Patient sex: M
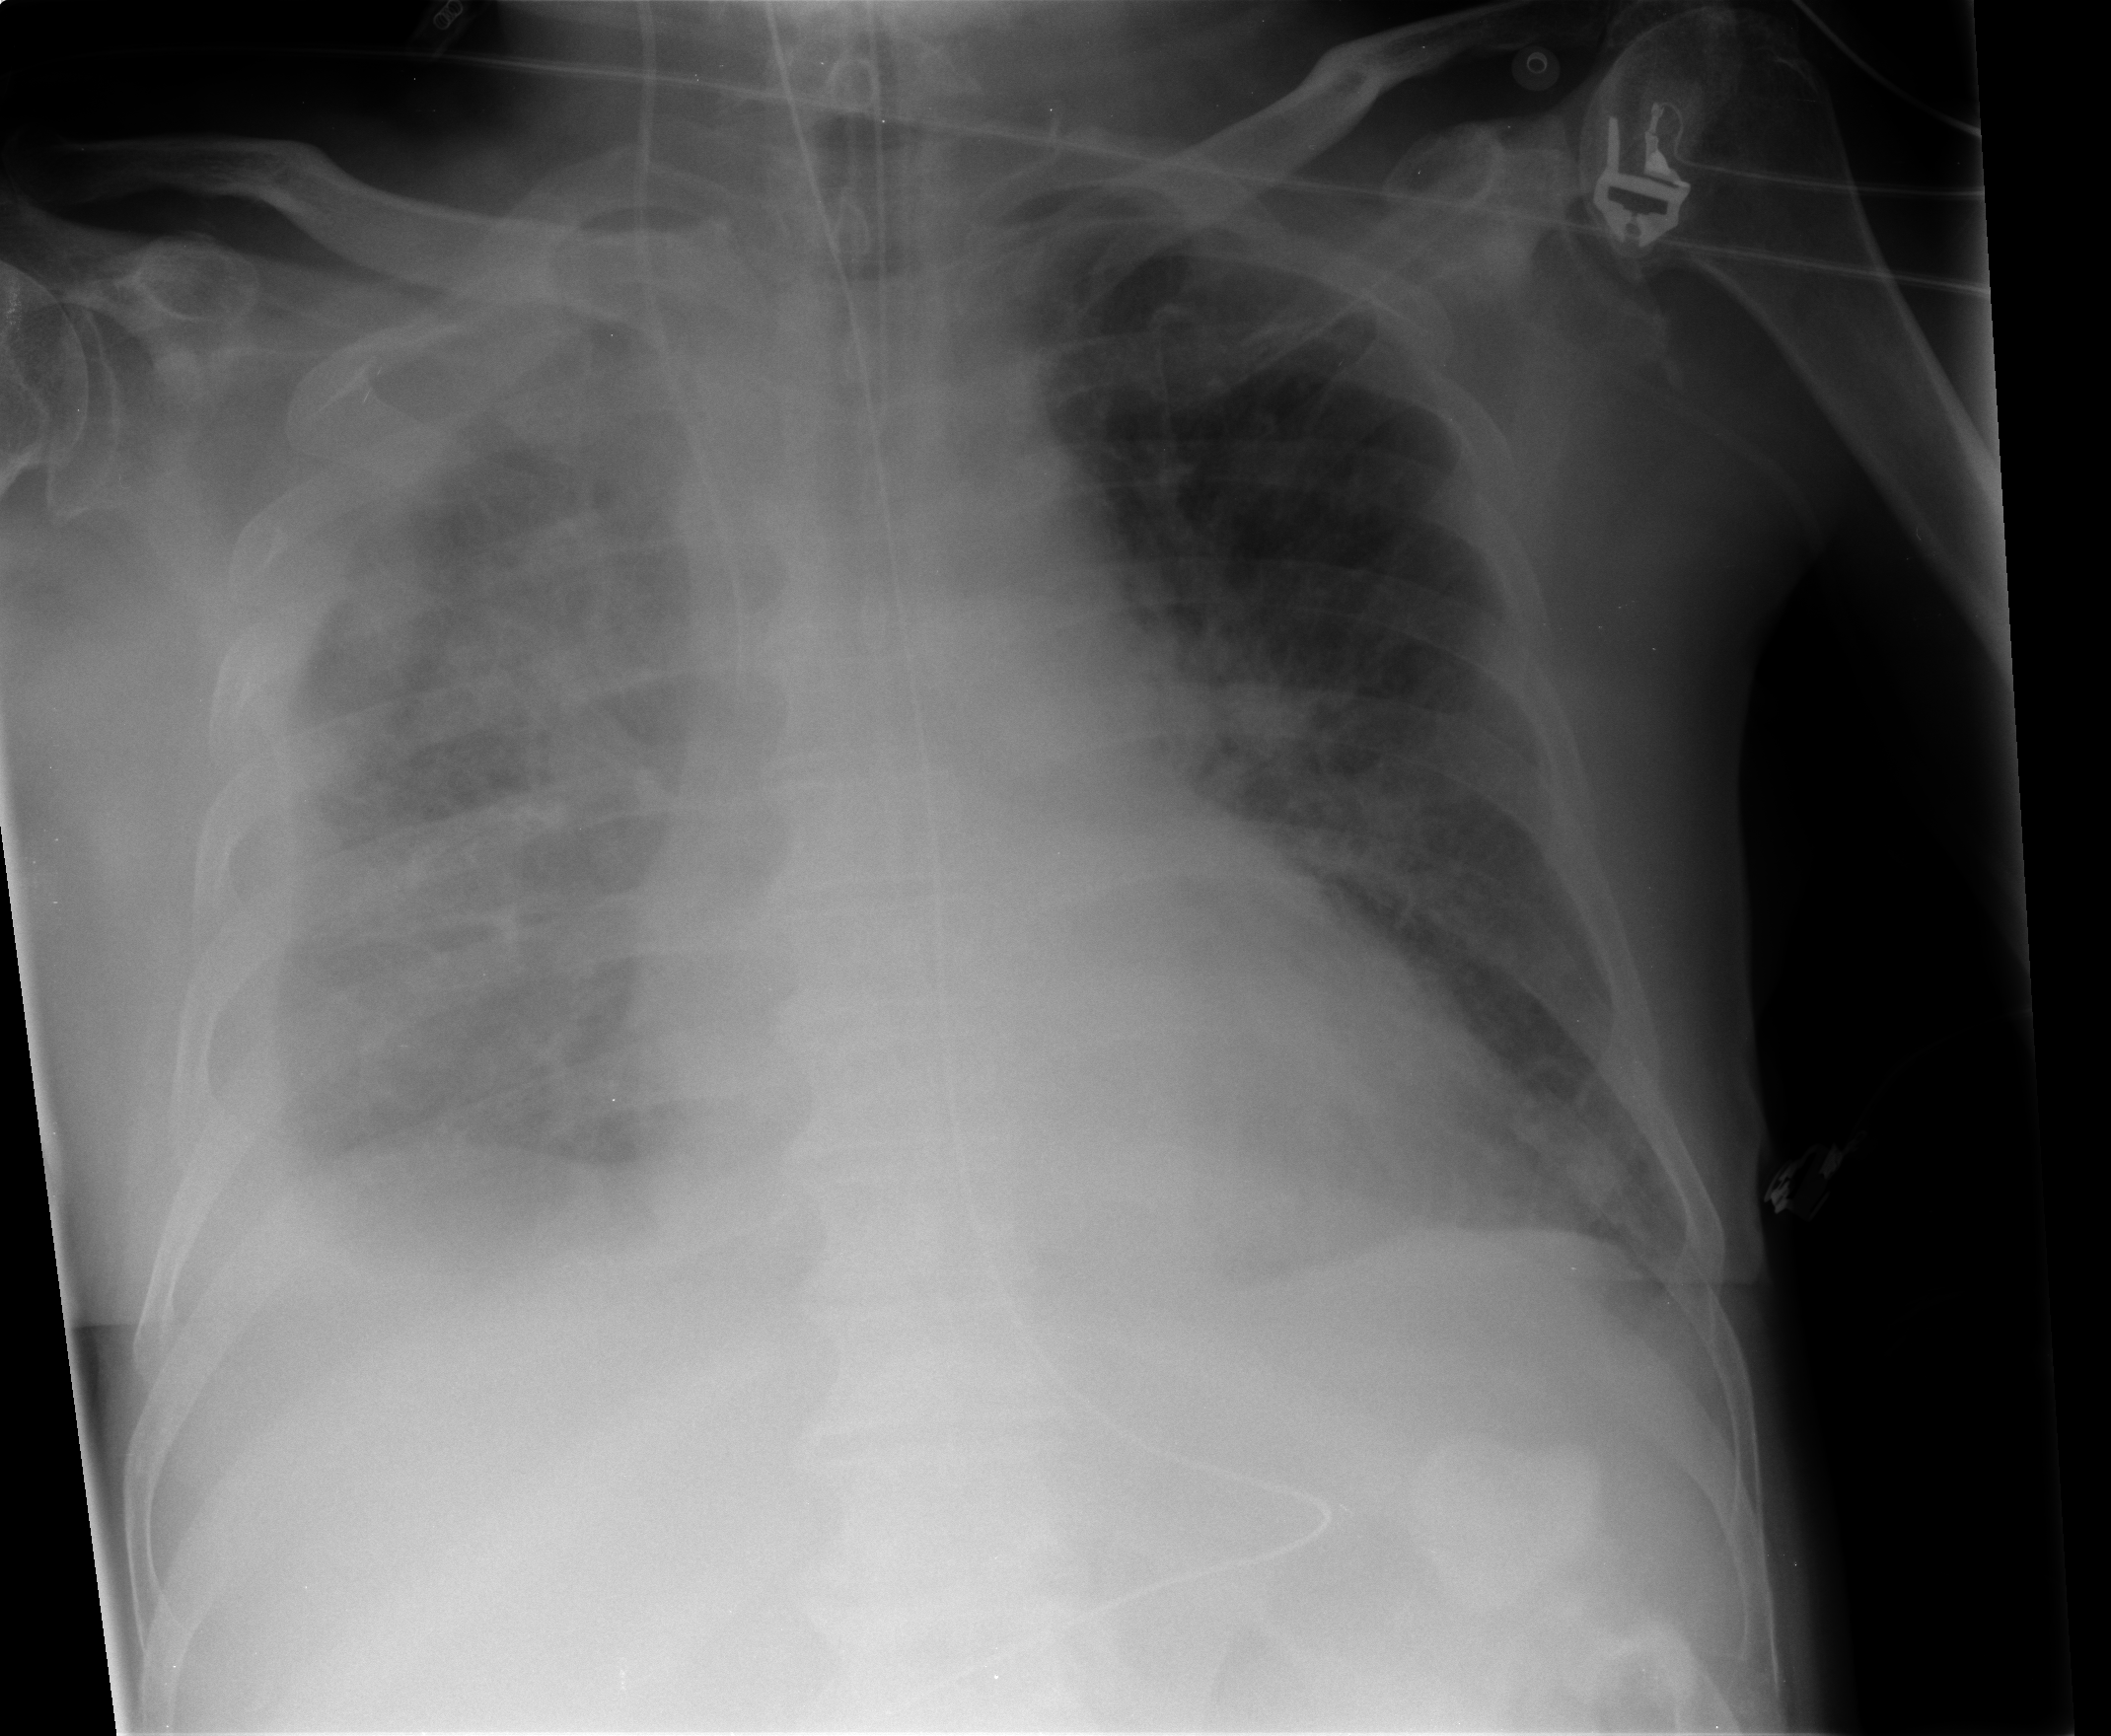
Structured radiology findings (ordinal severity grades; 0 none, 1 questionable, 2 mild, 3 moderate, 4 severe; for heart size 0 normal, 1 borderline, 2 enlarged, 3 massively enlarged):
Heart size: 2
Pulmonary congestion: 2
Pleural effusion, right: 3
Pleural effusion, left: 1
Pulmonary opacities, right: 2
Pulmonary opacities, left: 1
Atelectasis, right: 3
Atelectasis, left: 2